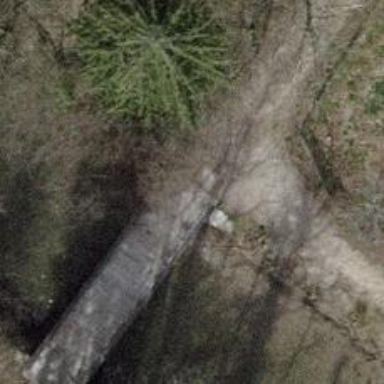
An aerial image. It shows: Track road on bridge.